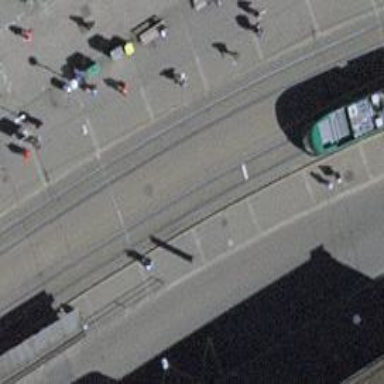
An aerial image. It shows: Tram stop with stop position for public transport.